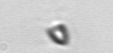
Label: Pyramimonas